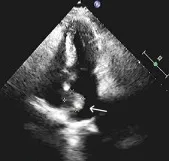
Preoperative echocardiography, coronary CTA, and cardiac MRI. (A) Echocardiography showed a medium echogenic mass attached to the upper part of the interatrial septum in the left atrium, with a wide base, regular shape, and fixed position.
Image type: radiology (ultrasound)